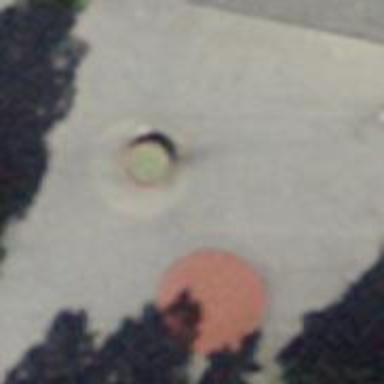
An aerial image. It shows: Drinking water fountain.